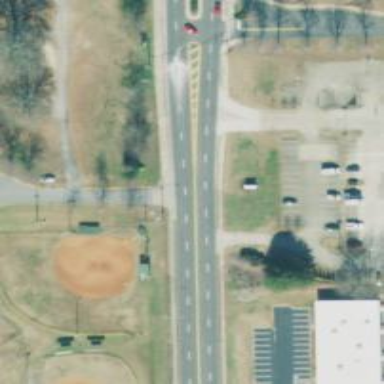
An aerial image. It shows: Secondary road with asphalt surface.